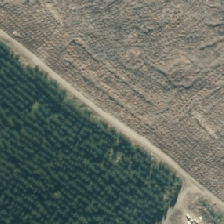
Land cover: harvested_forest